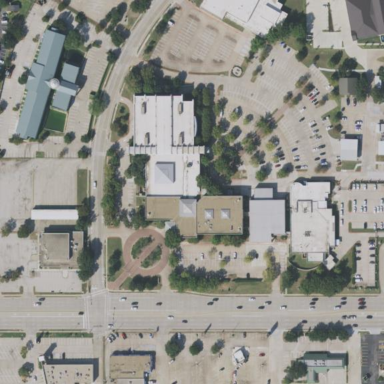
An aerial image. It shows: Civic building serving as town hall.